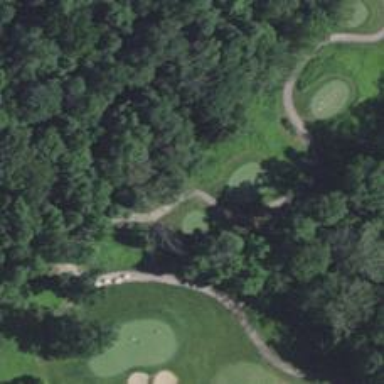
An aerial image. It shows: Service road used as golf cart path.